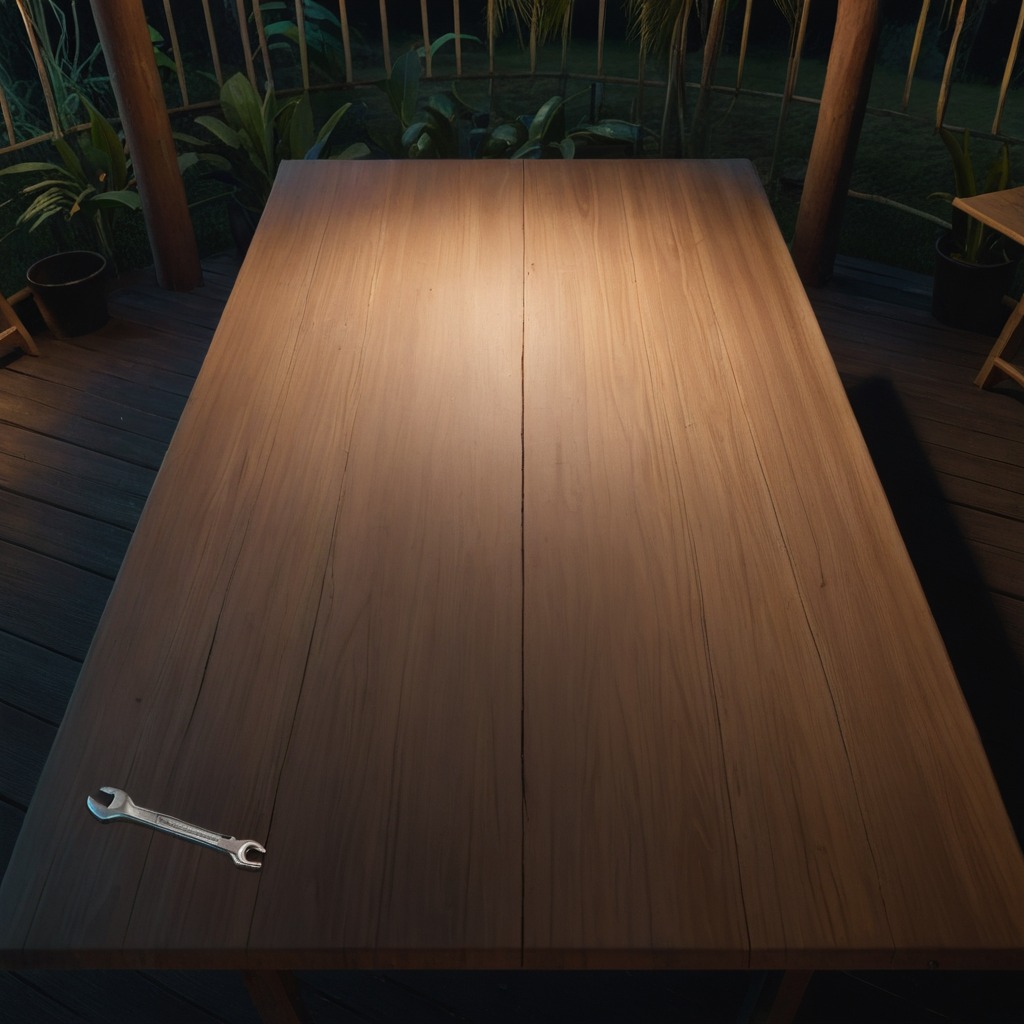
A wrench lies on the wooden table.